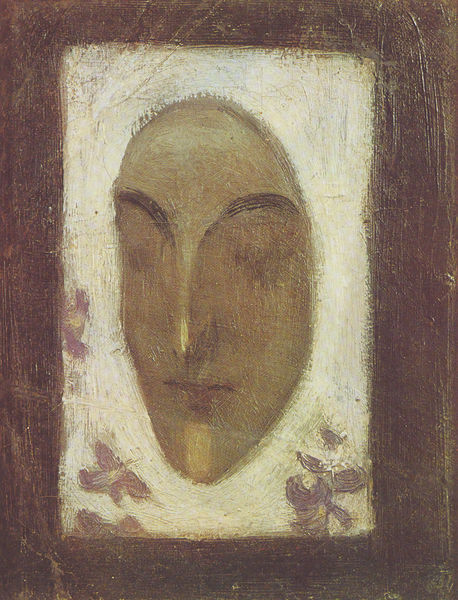
Titel: Maskengesicht
Künstler: Pablo Ruiz Picasso
Standort: Barcelona
Institution: Museo Picasso
Schlagwörter: dunkel, gemälde, kopf, schatten, schlaf, weiß, gelb, blumen, braun, frankreich, frau, grau, hell, holz, licht, mund, nase, renoir, schwarz, stirn, blüten, rot, flächig, muster, ornament, symbolismus, augen, gesicht, lang, rahmen, portrait, porträt, spiegel, öl, vögel, pastos, augenbrauen, kinn, lippen, oval, rund, wangen, oliv, rand, duktus, brauen, glanz, geschlossen, gauguin, maske, rechteck, schlicht, strin, pinselduktus, leichentuch, pinselstriche, tempera, viereck, verschlossen, muns, vera icon, la tour, mand, rexhteck, türbemalung, ikonenhaft